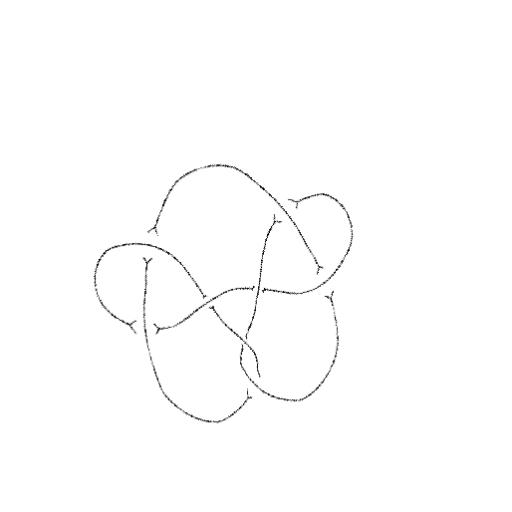
Crossing number: 8